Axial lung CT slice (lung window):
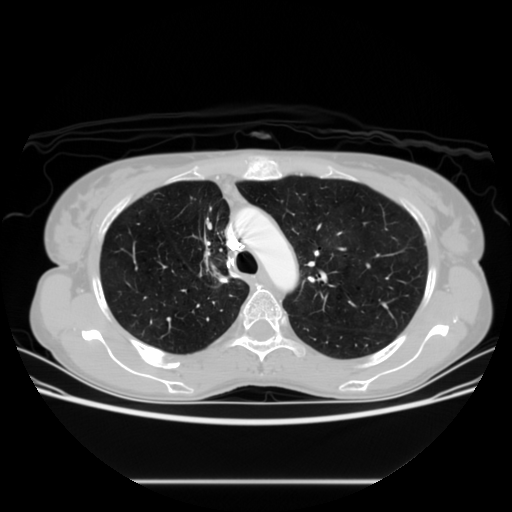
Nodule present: no